Field crop: maize
Growth stage: 2
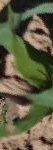
Species: maize